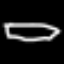
Label: pencil